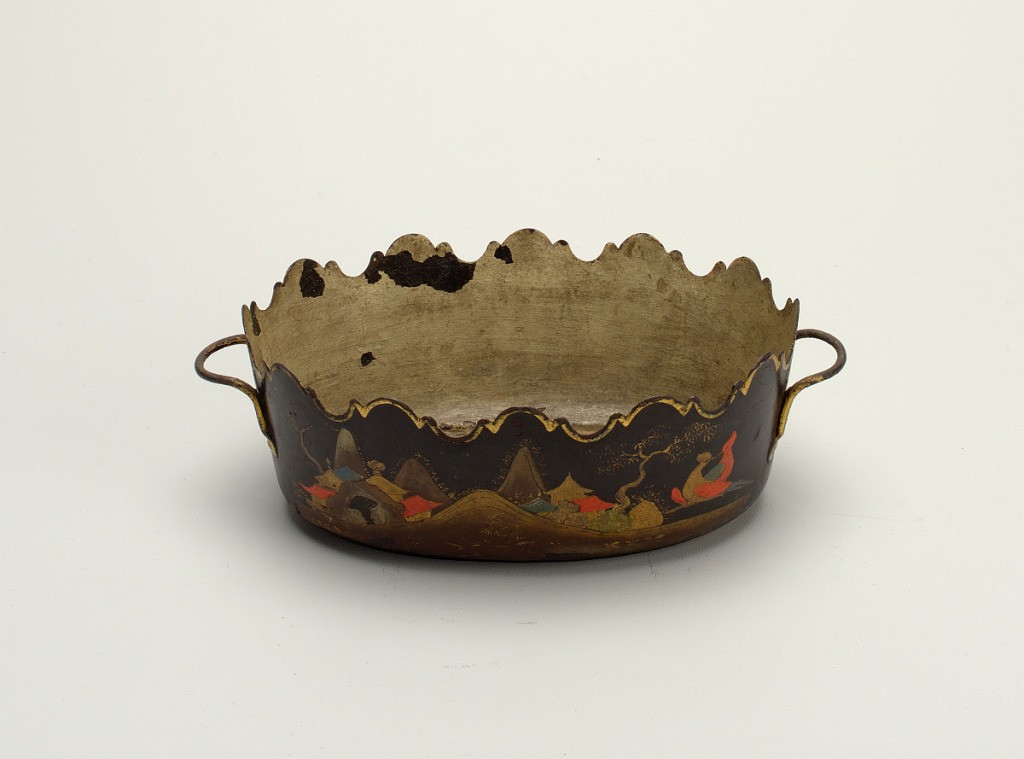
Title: Jardinière
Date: ca. 1800–25
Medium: Enameled and gilt tôle
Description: Oval, with shaped edge and simple handles. Black field, decorated in colors and gilding with Chinese figures, slightly raised.